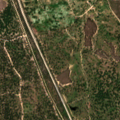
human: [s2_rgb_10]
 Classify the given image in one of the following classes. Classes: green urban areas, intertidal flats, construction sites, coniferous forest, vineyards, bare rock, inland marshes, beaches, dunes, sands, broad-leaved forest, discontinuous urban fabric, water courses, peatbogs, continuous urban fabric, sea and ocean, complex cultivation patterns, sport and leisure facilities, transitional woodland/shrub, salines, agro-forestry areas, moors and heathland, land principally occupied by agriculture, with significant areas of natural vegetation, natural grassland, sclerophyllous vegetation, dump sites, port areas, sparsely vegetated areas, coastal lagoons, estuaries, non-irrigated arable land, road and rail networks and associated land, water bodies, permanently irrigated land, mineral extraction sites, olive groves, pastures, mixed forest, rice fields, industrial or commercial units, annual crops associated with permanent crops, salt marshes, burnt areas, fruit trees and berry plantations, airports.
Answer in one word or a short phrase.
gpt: continuous urban fabric